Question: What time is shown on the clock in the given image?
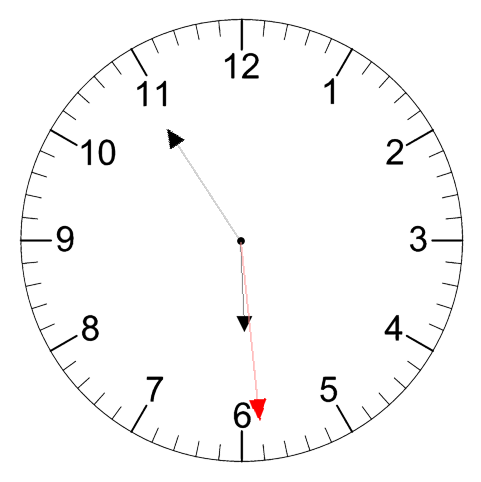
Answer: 05:54:29